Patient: sex M, age 25
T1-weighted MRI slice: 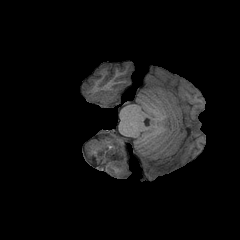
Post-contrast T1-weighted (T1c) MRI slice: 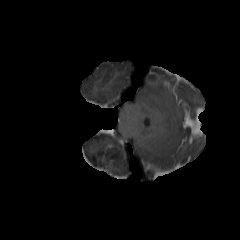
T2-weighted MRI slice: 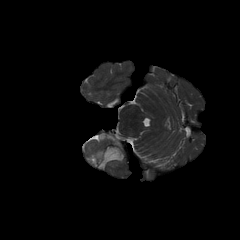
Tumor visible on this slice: yes
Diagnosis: Astrocytoma, IDH-mutant
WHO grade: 2